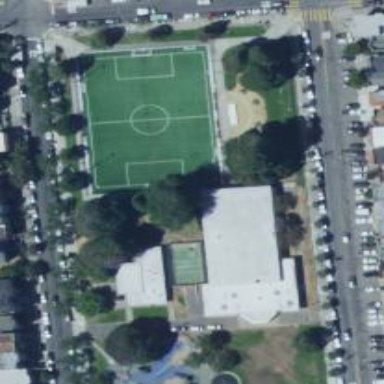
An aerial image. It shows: Grass pitch designated for soccer. It also serves as assembly point in emergencies.